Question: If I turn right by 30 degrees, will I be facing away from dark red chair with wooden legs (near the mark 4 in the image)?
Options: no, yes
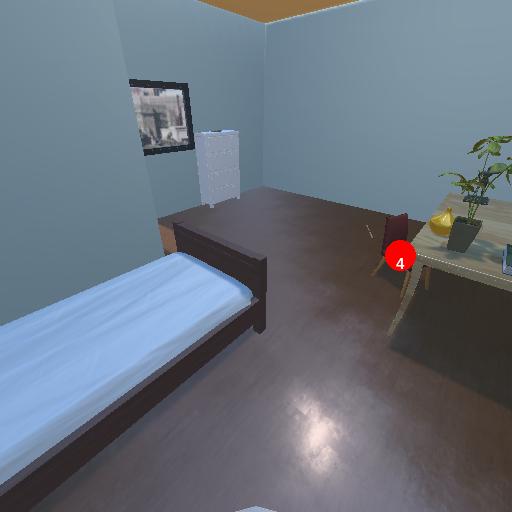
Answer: no